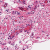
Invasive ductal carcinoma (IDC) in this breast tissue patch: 0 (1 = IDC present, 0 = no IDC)